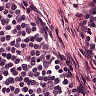
Metastatic tissue present: no